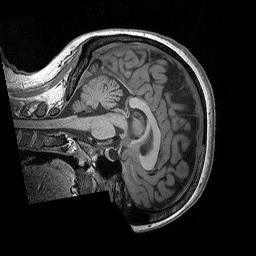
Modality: T1w
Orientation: sagittal
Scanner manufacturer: siemens
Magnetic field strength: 3 T
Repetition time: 2.3 s
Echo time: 0.00298 s